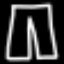
Label: pants